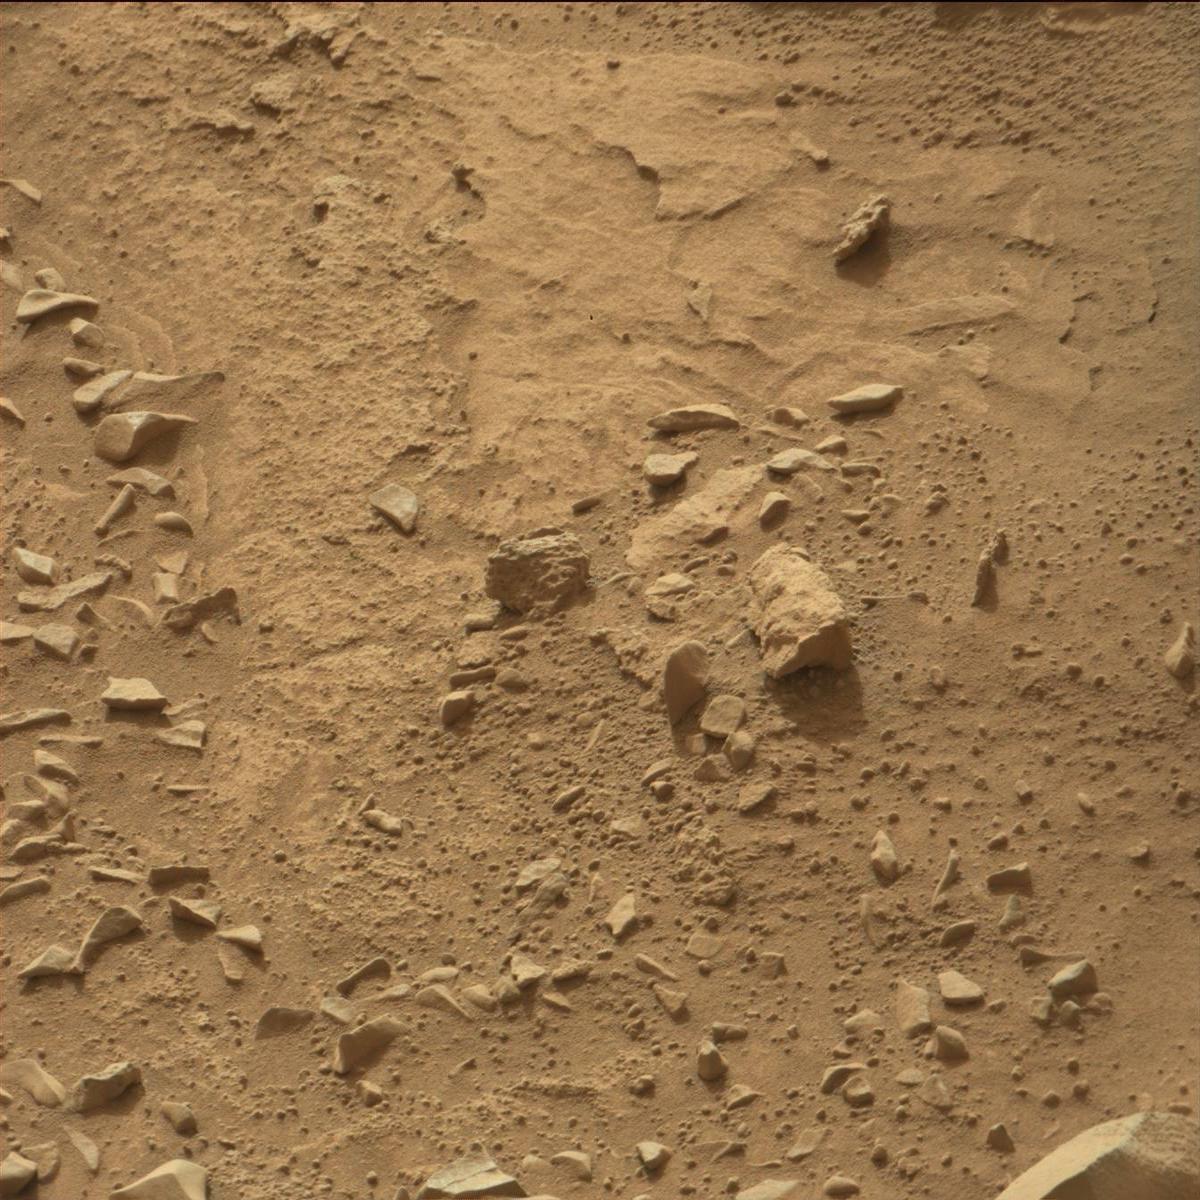
Terrain classes present: Bedrock, Rock, Sand / Soil